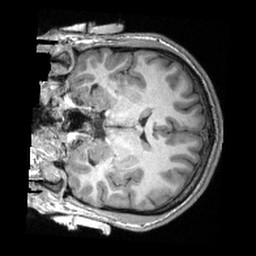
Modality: T1w
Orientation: coronal